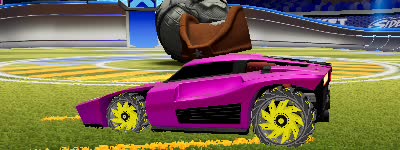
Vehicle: breakout